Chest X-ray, AP view. Patient: 60 years old, sex M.
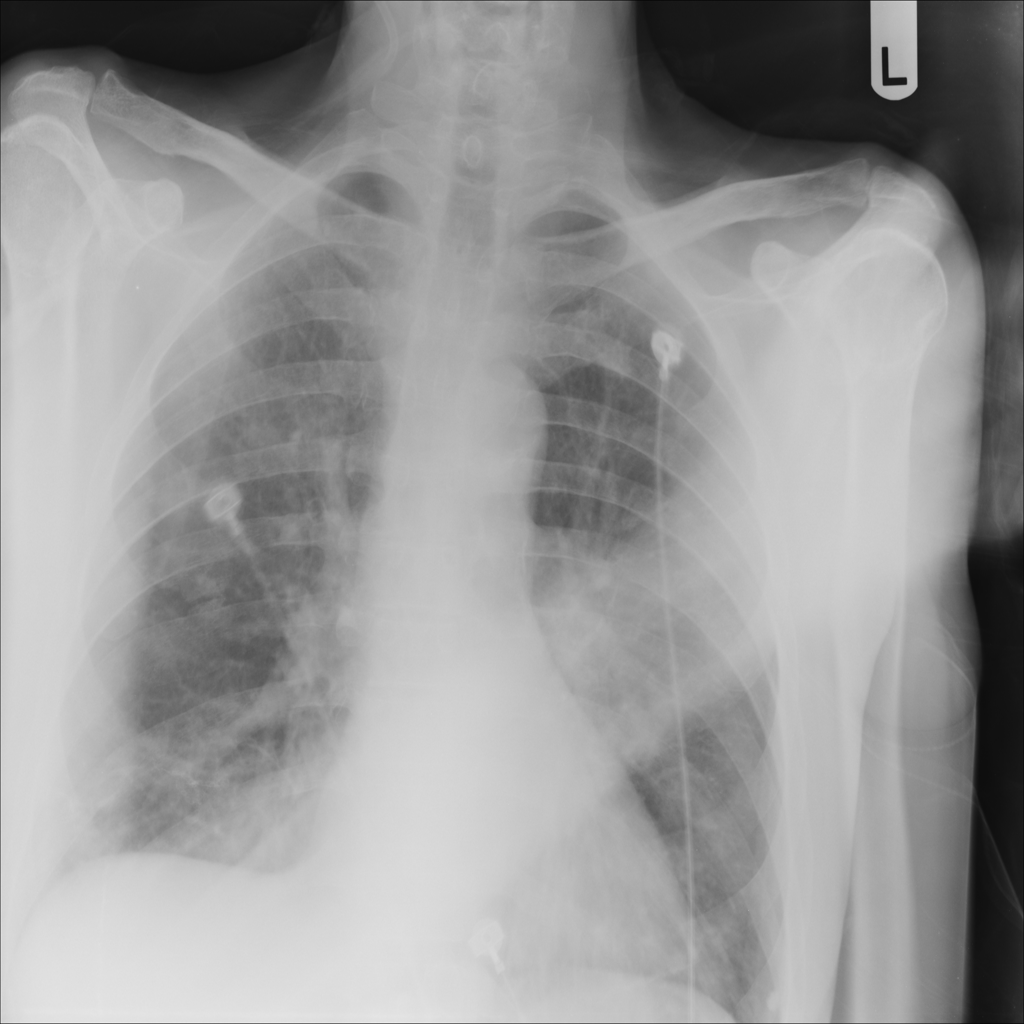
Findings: Atelectasis